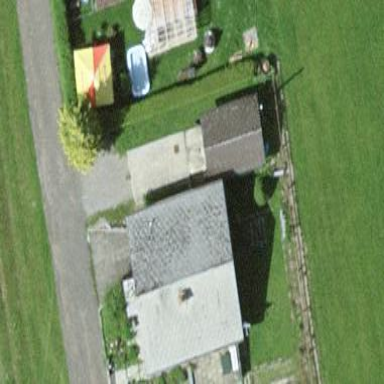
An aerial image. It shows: Detached building with gabled roof.